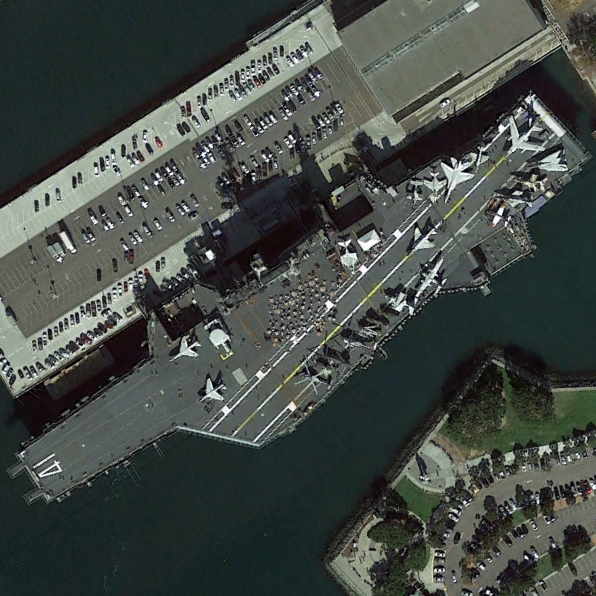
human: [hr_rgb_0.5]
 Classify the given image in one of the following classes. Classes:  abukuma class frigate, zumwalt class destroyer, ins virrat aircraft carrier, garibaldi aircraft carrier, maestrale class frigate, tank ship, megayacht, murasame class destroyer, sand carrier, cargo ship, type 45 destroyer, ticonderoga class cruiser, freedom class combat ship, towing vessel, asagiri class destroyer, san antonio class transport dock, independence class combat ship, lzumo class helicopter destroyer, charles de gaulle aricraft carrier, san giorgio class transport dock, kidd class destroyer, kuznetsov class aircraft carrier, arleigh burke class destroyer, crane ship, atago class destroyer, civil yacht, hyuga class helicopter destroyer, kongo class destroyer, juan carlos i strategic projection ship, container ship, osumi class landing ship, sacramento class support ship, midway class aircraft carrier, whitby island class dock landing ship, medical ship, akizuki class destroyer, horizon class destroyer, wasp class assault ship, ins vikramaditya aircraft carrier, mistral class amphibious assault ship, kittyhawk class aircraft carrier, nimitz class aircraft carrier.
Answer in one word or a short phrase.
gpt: Midway class aircraft carrier